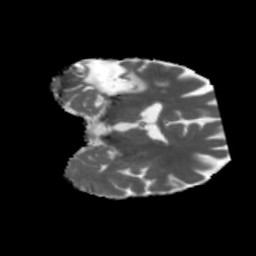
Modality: MD
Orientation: coronal
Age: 47
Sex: male
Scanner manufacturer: siemens
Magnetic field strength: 3 T
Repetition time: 5.47 s
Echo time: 0.0854 s